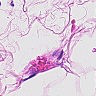
Metastatic tissue present: no